Brain MRI, t2w sequence, axial 2D slice.
Patient: age 28, sex M, weight 90 kg, height 1.9 m
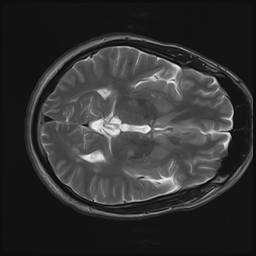